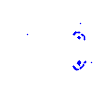
Particle: electron